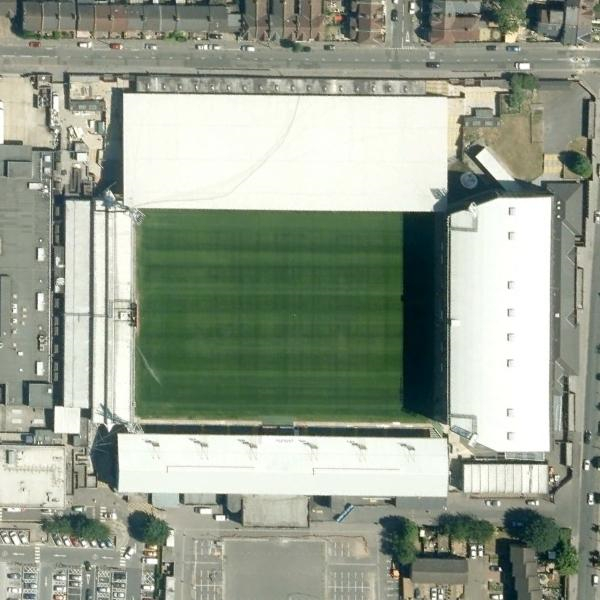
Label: Stadium